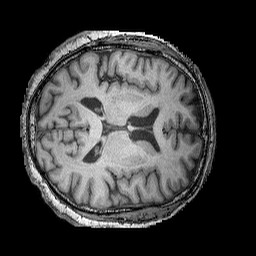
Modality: T1w
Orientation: axial
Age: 61
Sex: male
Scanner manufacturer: siemens
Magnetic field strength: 3 T
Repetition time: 2.25 s
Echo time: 0.00415 s